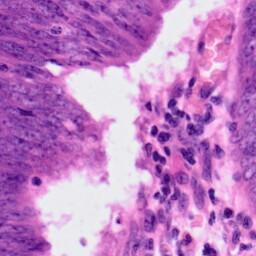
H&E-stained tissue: Colon